Question: I am trying to set a menu a specific size so that i have not to move the padding in case there is an user who has a tiny name (see the code below)
I tried with multiple display types and floats, i am a newbie to it and we do that in my class lesson sadly we can't use Bootstrap so everything is way harder to center.
Normally it should give this but the user can move (this is the current result of the code below without user name modifications :
.
I have some basic php for my later use since i will need to change the users but it's not truely realated to PHP
'''
<?php
include('header.php');
include('body.php');
include('footer.php');
?>
'''
There i have my header who defines the logo and the first Menu
'''
<!DOCTYPE html>
<html>
<head>
<link rel="stylesheet" type="text/css" href="CSS/styles.css">
</head>
<body>
<ul>
<a href="https://www.suissemobile.ch"><img class="Image-LOGO" src="../pictures/logo_smo.gif" alt=""></a>
<li><a class="Menu" href="../index.php">Home</a></li>
<li><a class="Menu" href="news.asp">Excursions</a></li>
<li><a class="Menu" href="https://www.travel.sbb.ch">Agence CFF</a></li>
<li><div class="Menu-Login"><a class="Menu-Login-Link" href="www.travel.sbb.ch">Login</a>&nbsp;&nbsp;&nbsp;&nbsp;&nbsp;&nbsp;&nbsp;&nbsp;User : -----</div></li>
</ul>
</body>
</html>
'''
There i have my body for simply the image
'''
<!DOCTYPE html>
<html>
<head>
<link rel="stylesheet" type="text/css" href="CSS/styles.css">
</head>
<img class="Image-Body" src="../pictures/body.jpg" alt="">
<div class="Image-Source">®️ 2009 - Fondation SuisseMobile - <a href="https://www.suissemobile.ch">www.suissemobile.ch</a></div>
'''
And finnaly my second menu on bottom
'''
<!DOCTYPE html>
<html>
<head>
<link rel="stylesheet" type="text/css" href="CSS/styles.css">
</head>
<pre></pre>
<ul>
<li><a class="Menu-Bottom" href="../index.php">Contact</a></li>
<li><a class="Menu-Bottom" href="news.asp">Degres de difficulte</a></li>
<li><a class="Menu-Bottom" href="https://www.travel.sbb.ch">Newsletter</a></li>
<li><a class="Menu-Bottom" href="https://www.travel.sbb.ch">Impressum</a></li>
</ul>
'''
And the most important part is of course the CSS
'''
ul {
list-style-type: none;
overflow: hidden;
margin: auto;
width: 649px;
display: table;
text-align: center;
font-family: Arial,Helvetica Neue,Helvetica,sans-serif;
padding-bottom: 1%;
}
li {
display: inline-block;
float: none;
}
a {
text-decoration: none;
}
.Menu, .Menu:link, .Menu:visited {
display: block;
font-weight: bold;
color: #FFFFFF;
background-color: #2A599C;
text-align: center;
padding: 3px;
text-decoration: none;
text-transform: uppercase;
padding-left: 20%;
padding-right: 20%;
}
.Menu:hover, .Menu:active {
background-color: red;
}
.Menu-Bottom, .Menu-Bottom:link, .Menu-Bottom:visited {
display: block;
font-weight: bold;
color: #FFFFFF;
background-color: #2A599C;
text-align: center;
padding: 3px;
text-decoration: none;
text-transform: uppercase;
padding-left: 12.65%;
padding-right: 12.65%;
}
.Menu-Bottom:hover, .Menu-Bottom:active {
background-color: red;
}
.Menu-Login, .Menu-Login:link, .Menu-Login:visited {
display: block;
width: 200px;
font-weight: bold;
color: #FFFFFF;
background-color: #2A599C;
text-align: center;
padding: 3px;
text-decoration: none;
text-transform: uppercase;
}
.Menu-Login:hover, .Menu-Login:active {
background-color: red;
}
.Menu-Login-Link {
color: #FFFFFF;
text-decoration: none;
text-transform: uppercase;
}
.Image-LOGO {
display: block;
padding-left: 90.7%;
padding-bottom: 1%;
}
.Image-Body {
display: block;
margin-left: auto;
margin-right: auto;
padding-left: 40px;
width: 649px;
}
.Image-Source{
display: block;
margin-left: auto;
margin-right: auto;
padding-left: 40px;
width: 649px;
}
'''
I would love to output it in the way that the page is fixed (like now) but if the username moves it doesn't annoys me with the margins. The real problem is mainly would it be possible to set the menu width if yes how? I know 'width'don't work as excepted,
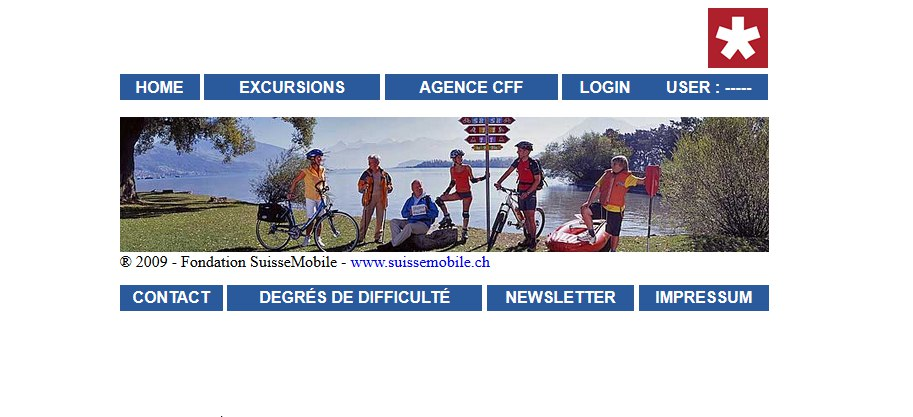
Answer: Hello there I'm not sure if this is what you want it to be like, but you can check <URL>
...
so I just remove '.Menu,' from '.Menu, .Menu:link, .Menu:visited {' and '.Menu-Bottom,' from '.Menu-Bottom, .Menu-Bottom:link, .Menu-Bottom:visited {'
and I remove some css code like
'''
padding-left: 20%;
padding-right: 20%;
'''
and
'''
padding-left: 12.65%;
padding-right: 12.65%;
'''
and that's it. hope I help you.